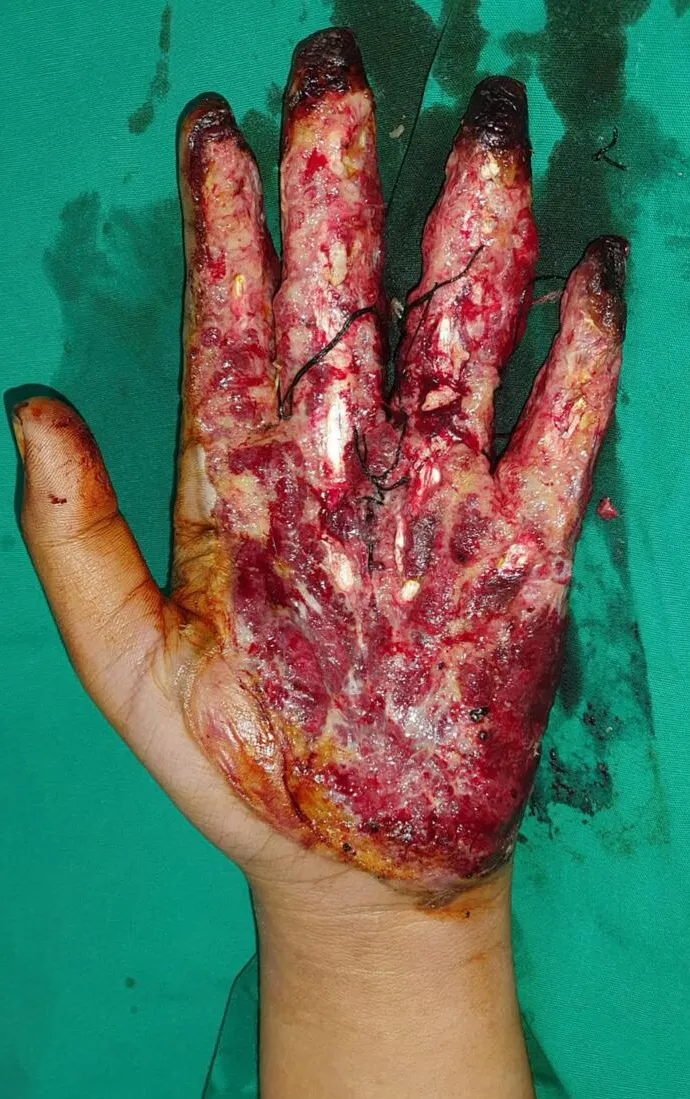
Condition of the hand with fragile blood vessels that were tied with silk before being covered with an abdominal.
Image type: medical_photograph (other_medical_photograph)